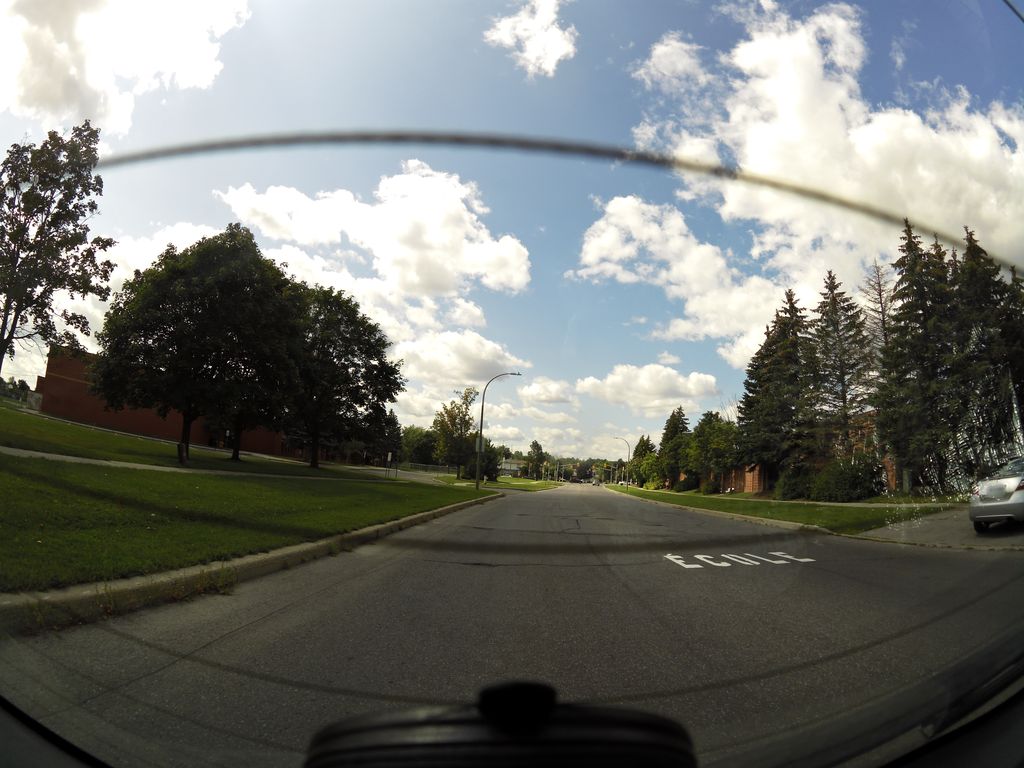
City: ottawa-gatineau